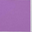
Piece: xx